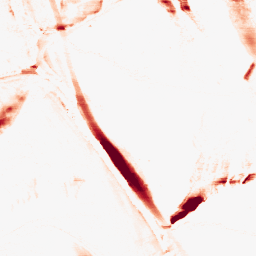
Category: morphological
Decomposition family: morphological_ellipse
Decomposition parameters: operation: opening
width: 5
height: 30
Upsampling method: quadratic
Upsampling parameters: scale: 4
Upsampling scale: 4